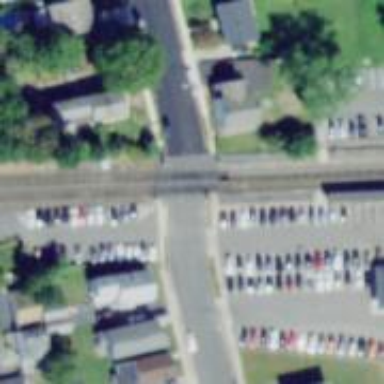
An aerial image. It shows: Railway crossing.